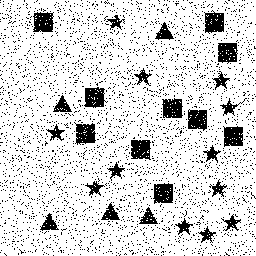
Squares: 10
Triangles: 5
Stars: 12
Total shapes: 27